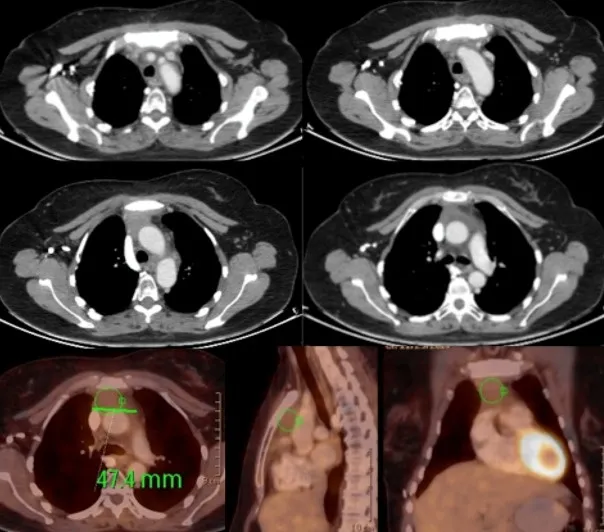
Chest CT: downsizing of the mediastinal; remains in close contact with vascular structures without a clear separation line with no sternal involvement; PET-TC: not FDG accumulation in remaining tissue.
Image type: radiology (pet)